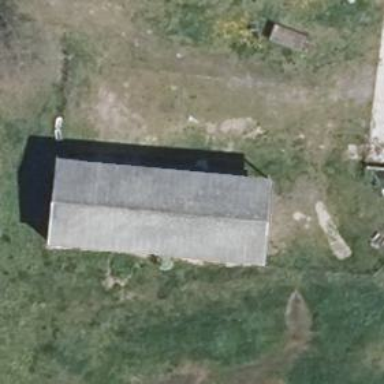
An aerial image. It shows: Gabled grey roof on farm auxiliary building. The roof is oriented along the length of the structure.